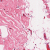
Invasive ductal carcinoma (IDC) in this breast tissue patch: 0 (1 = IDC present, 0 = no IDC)